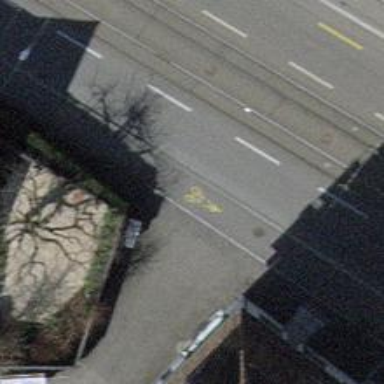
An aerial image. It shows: Unmarked crossing with traffic calming table on the road.